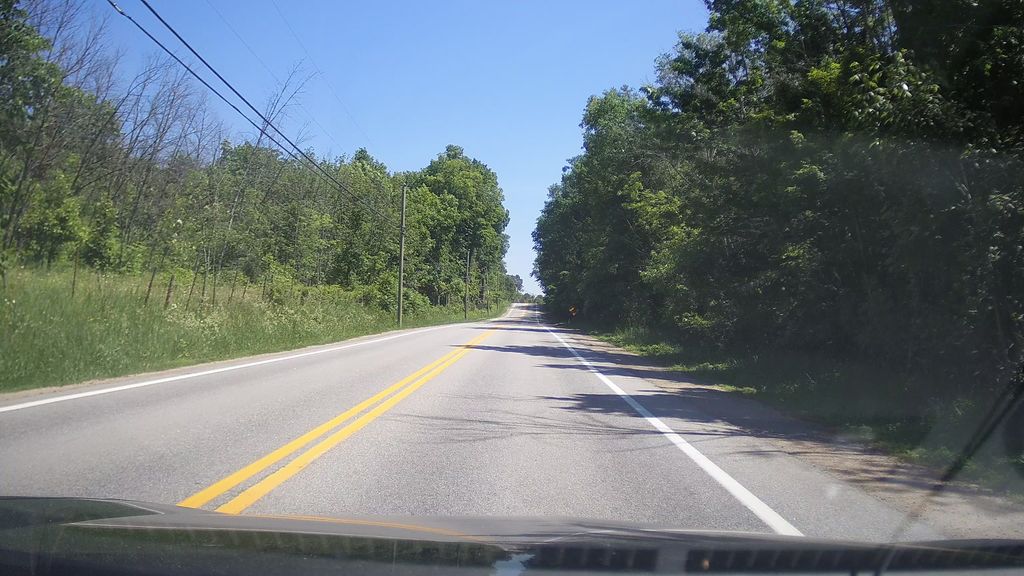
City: ottawa-gatineau